Question: I try to make semitransparent 'JTextArea' over image, but when text is written on it, sometimes I get annoying rectangles behind the last letter, this rectangles will appear if I will click on text with mouse.
I'm trying to make transparency in this way:
'''
textArea.setBackground(new Color(0, 0, 0, 200));
'''
Also I tried 'setOpaque(false)', it is not that I want but rectangles does not appear.
Here the example of artifacts:

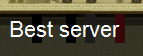
Answer: Swing only knows how to paint full opaque or fully transparent components, when Swing encounters a component with a semi transparent color, it doesn't know that it needs to paint the components beneath it, you have to cheat.
Start by setting the color to a fully opaque value ('Color.BLACK'). Create a new class which extends from 'JTextArea', set it's opaque property to 'false', override it's 'paintComponent' method, using an 'AlphaComposite', fill the 'JTextArea''s background, using 'Graphics#fillRect' and then call 'super.paintComponent', making sure to have reset the 'AlphaComposite' first
For example <URL>